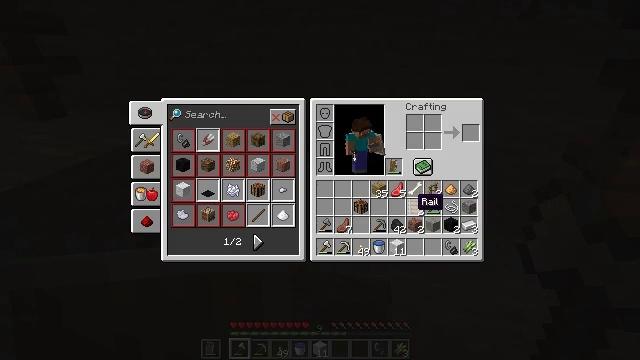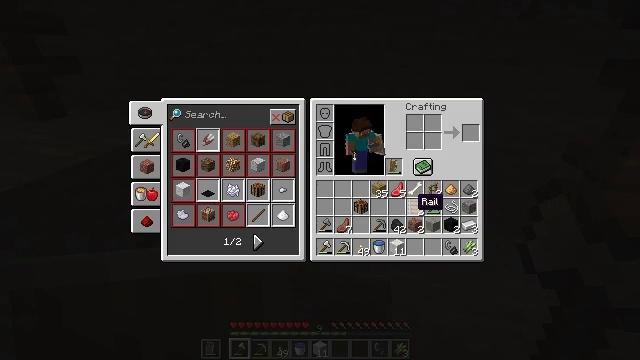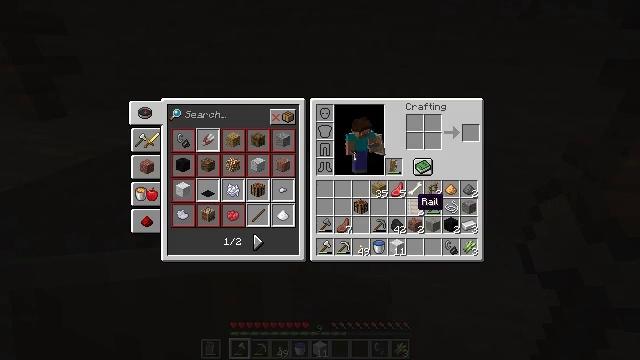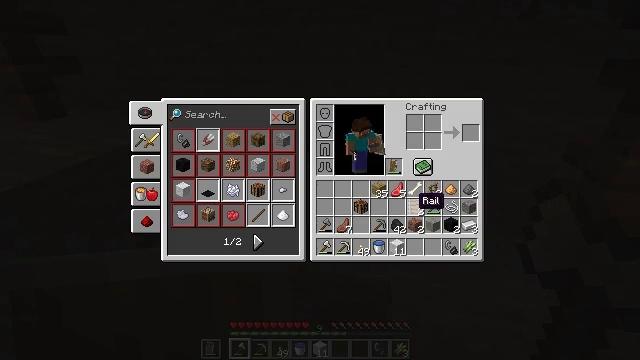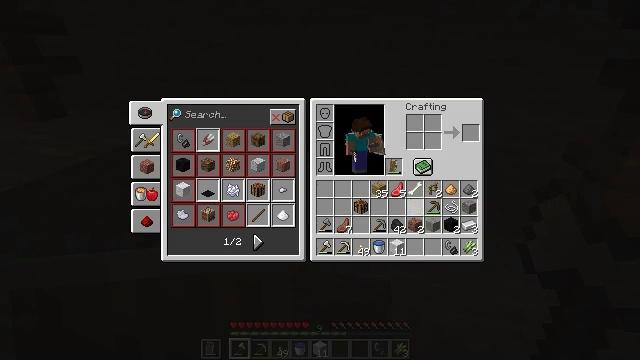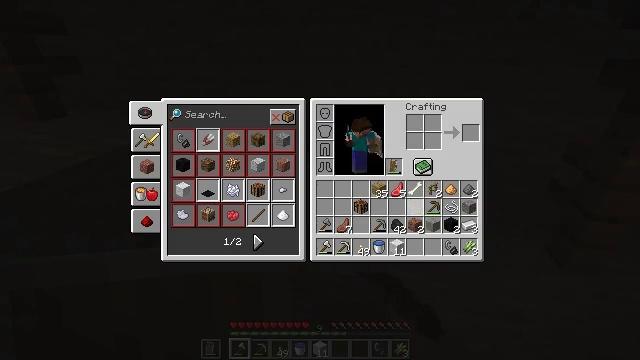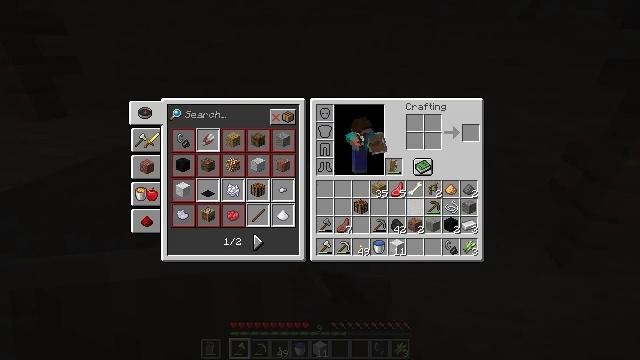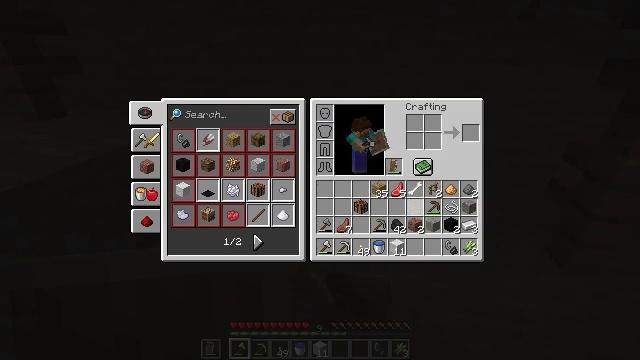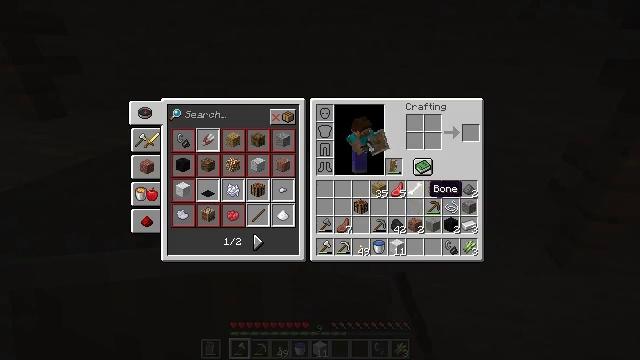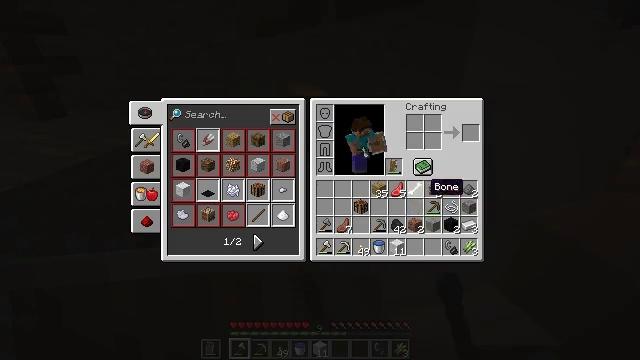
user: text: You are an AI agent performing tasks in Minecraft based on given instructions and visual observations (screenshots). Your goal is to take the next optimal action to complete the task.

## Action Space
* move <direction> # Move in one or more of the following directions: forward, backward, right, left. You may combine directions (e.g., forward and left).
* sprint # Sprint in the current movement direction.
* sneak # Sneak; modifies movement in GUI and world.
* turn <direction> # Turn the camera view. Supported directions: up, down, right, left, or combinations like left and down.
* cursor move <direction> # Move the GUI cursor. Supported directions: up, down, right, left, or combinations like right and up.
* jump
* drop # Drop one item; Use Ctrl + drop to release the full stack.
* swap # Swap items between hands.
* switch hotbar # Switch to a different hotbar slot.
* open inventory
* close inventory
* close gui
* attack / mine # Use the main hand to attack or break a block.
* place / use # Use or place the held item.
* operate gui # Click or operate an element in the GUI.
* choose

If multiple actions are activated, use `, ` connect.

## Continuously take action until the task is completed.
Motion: motion action
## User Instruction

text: Drop a rail.
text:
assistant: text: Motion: sprint
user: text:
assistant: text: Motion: sprint
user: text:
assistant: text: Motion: sprint
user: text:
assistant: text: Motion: sprint, drop
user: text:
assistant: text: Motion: sprint, drop
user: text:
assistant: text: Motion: sprint, drop
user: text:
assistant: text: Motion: sprint
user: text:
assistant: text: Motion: sprint
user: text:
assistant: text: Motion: sprint
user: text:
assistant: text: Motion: sprint